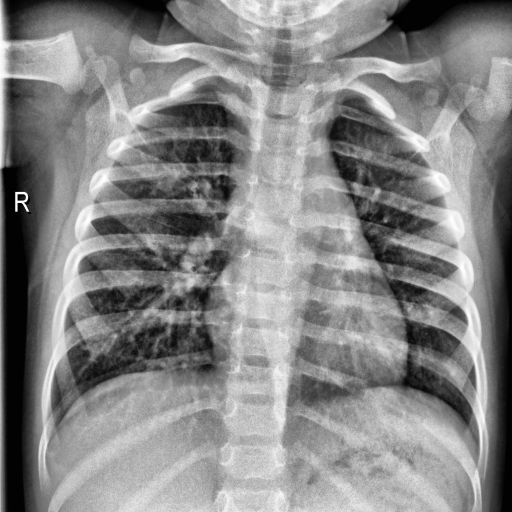
Finding: NORMAL